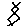
Label: zigzag